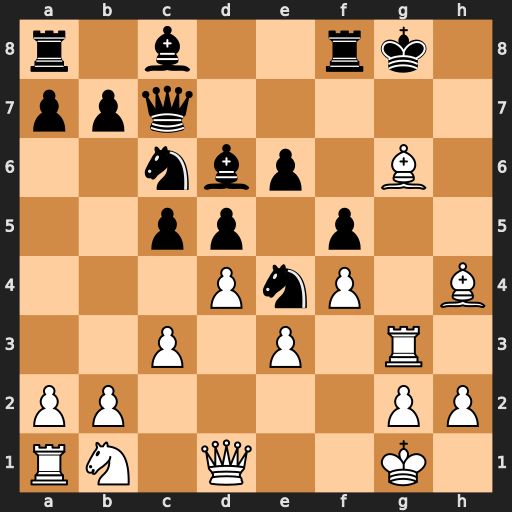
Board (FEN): r1b2rk1/ppq5/2nbp1B1/2pp1p2/3PnP1B/2P1P1R1/PP4PP/RN1Q2K1
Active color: w
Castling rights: -
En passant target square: -
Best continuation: Bf7+ Kxf7 Qh5#